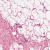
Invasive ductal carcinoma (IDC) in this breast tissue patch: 0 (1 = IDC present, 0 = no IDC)